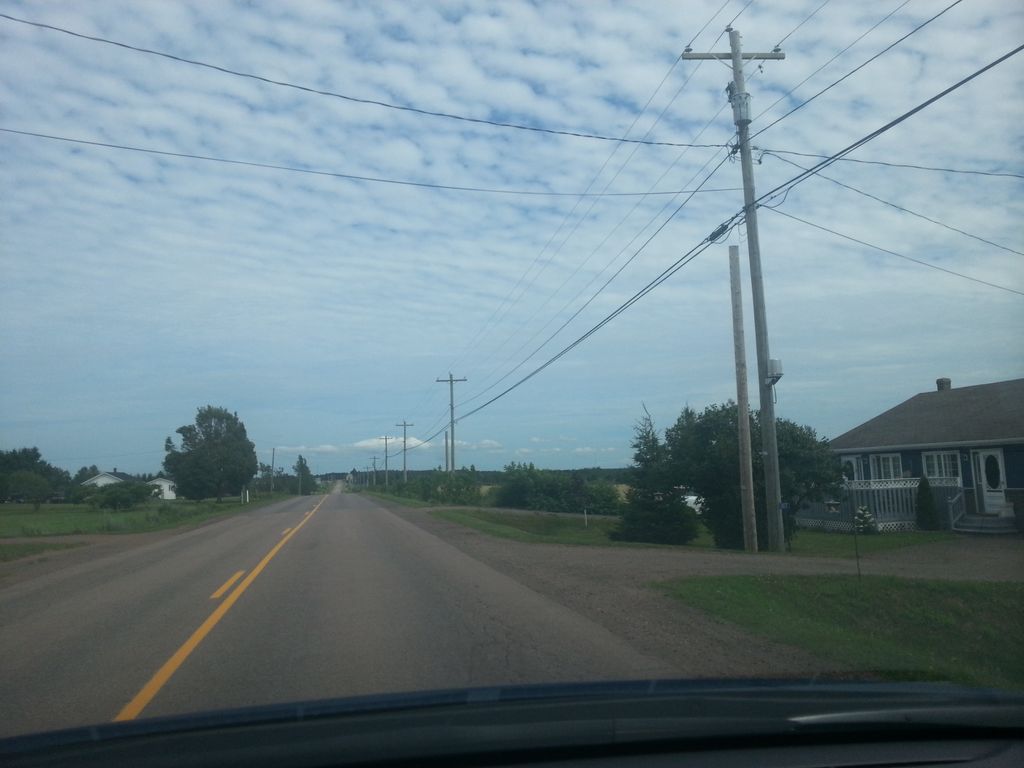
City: charlottetown